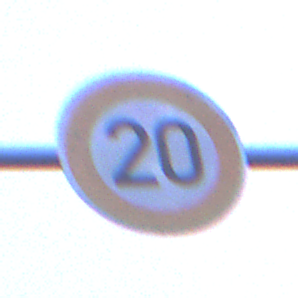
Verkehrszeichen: Geschwindigkeit20
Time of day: SunriseSunset
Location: Outdoor (Urban)
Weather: Overcast
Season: NotSpecified
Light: Natural